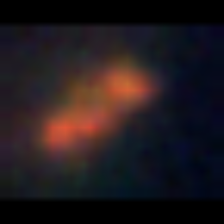
Taxon: Chaetoceros
Group: Diatoms